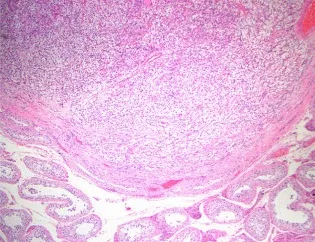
Pushing border of well-circumscribed tumor in testis (4x).
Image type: pathology (h&e)